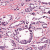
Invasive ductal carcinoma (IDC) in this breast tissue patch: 1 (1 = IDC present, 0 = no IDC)